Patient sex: M
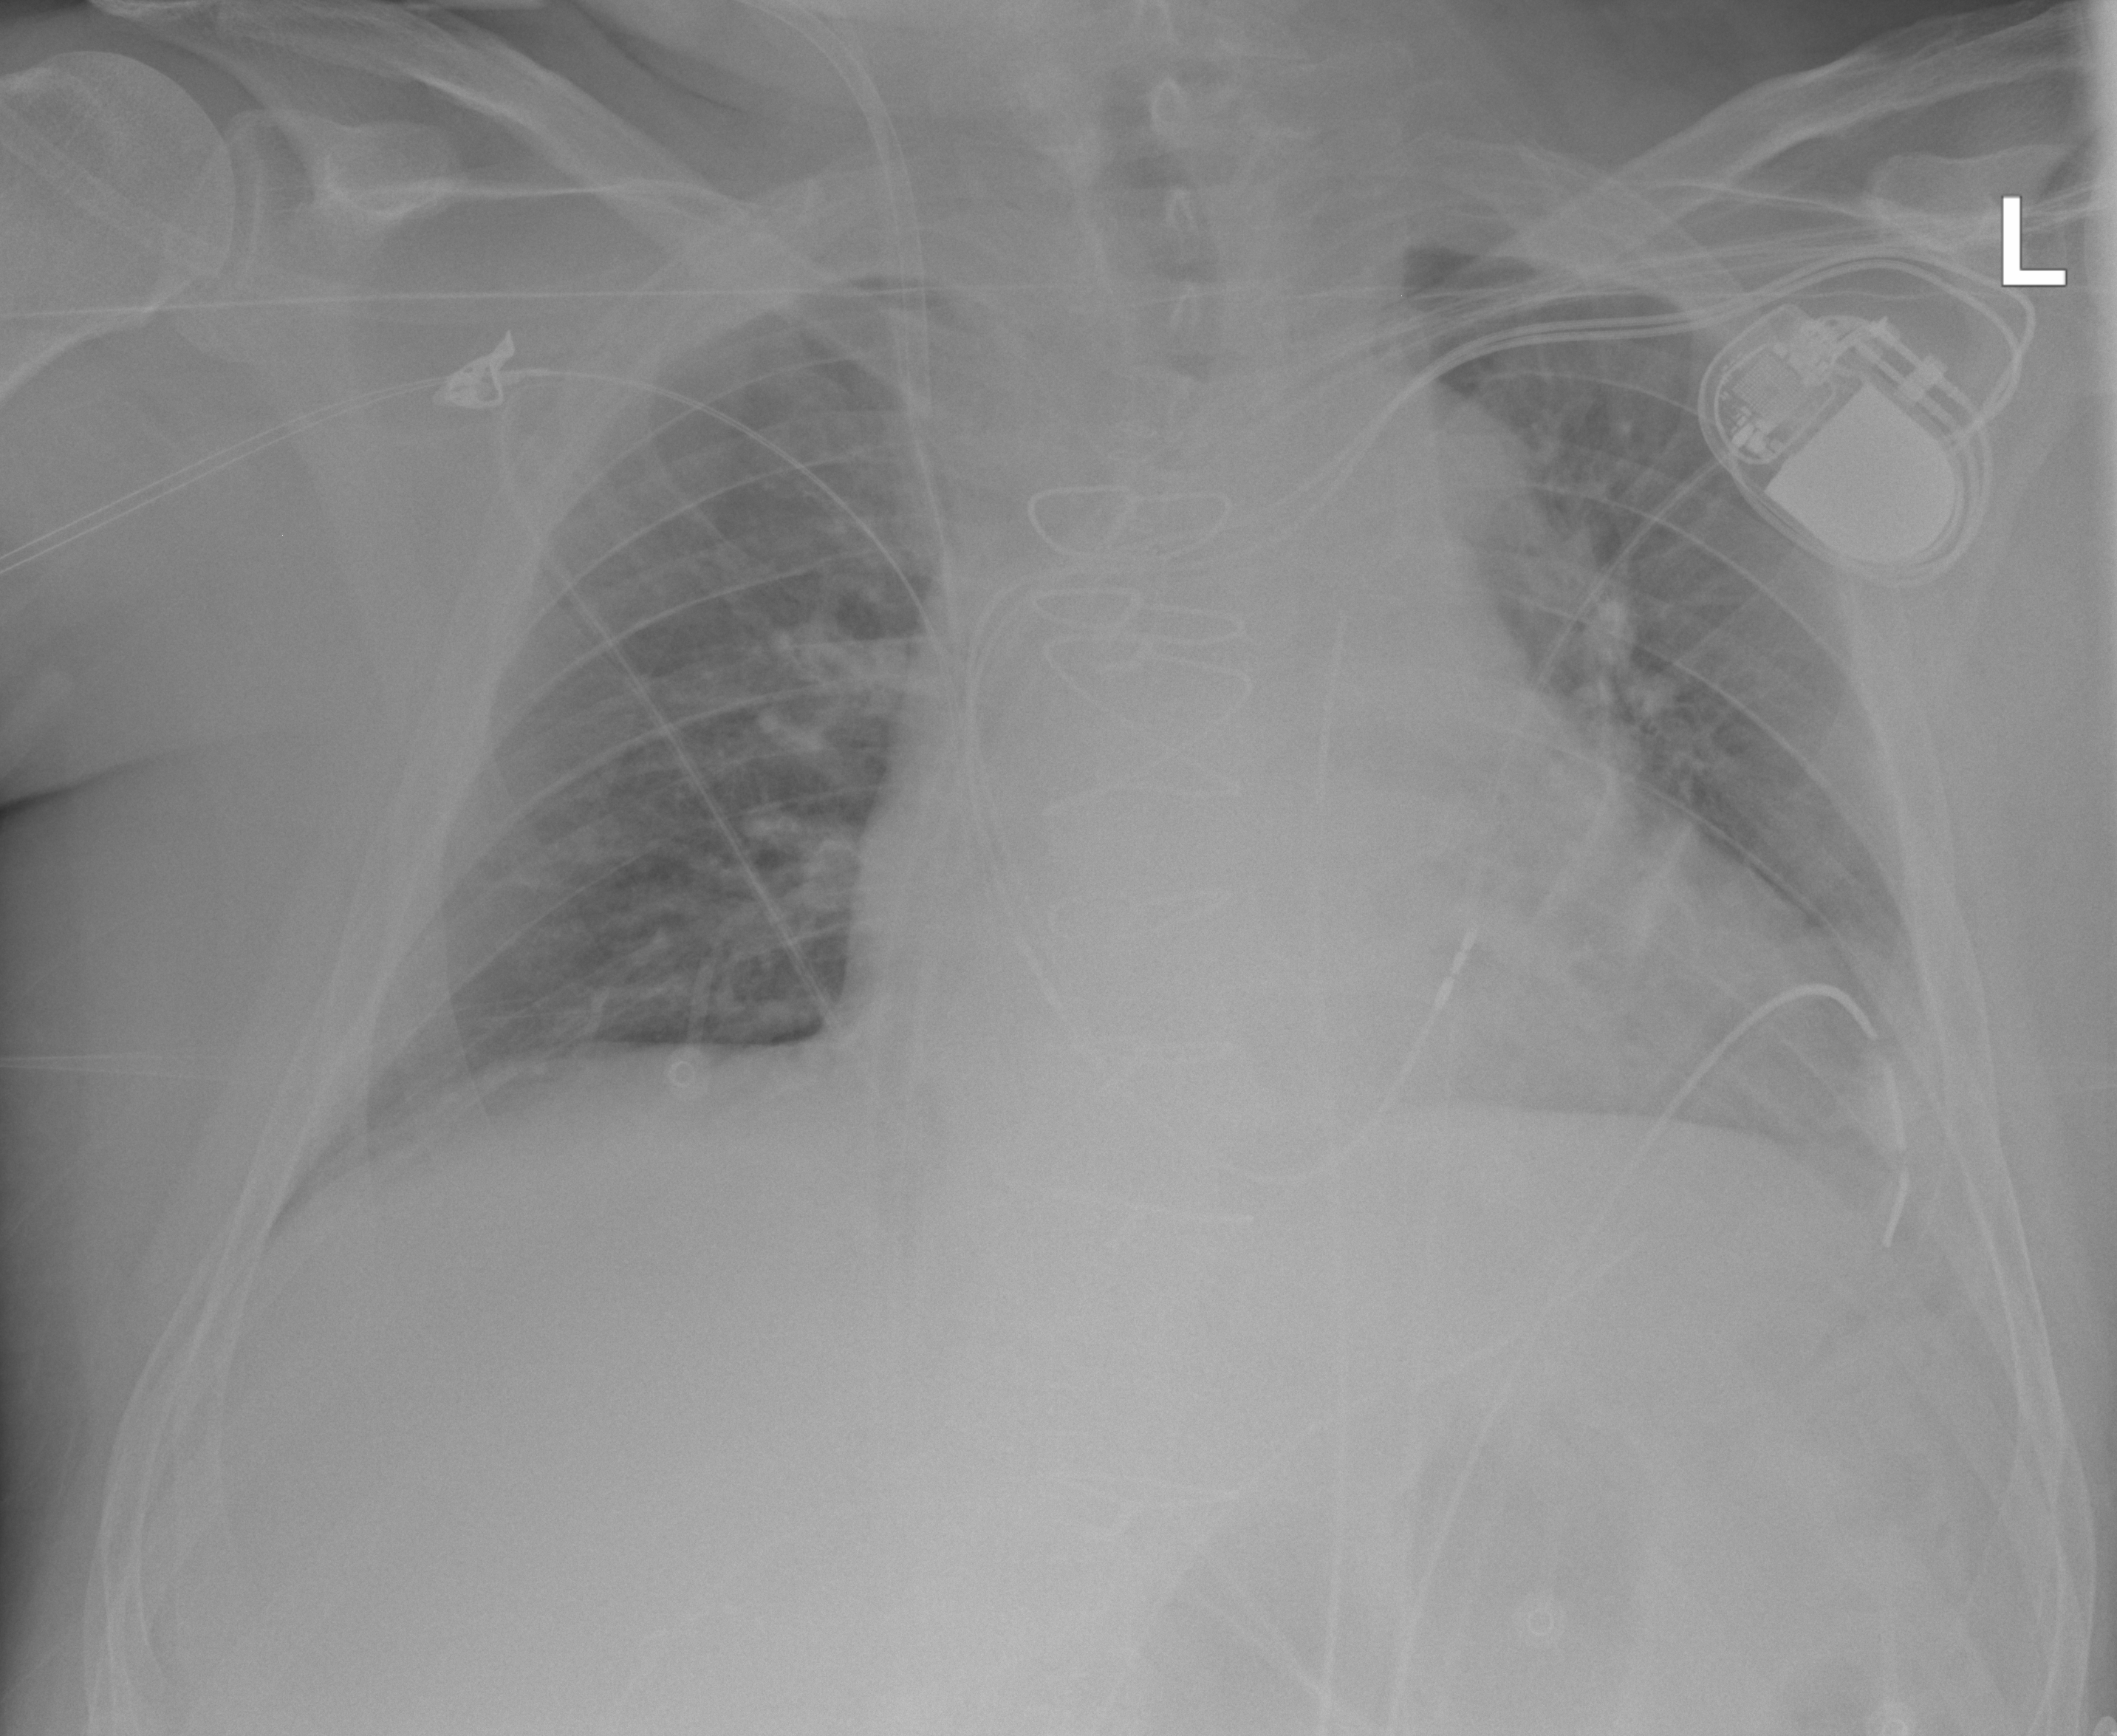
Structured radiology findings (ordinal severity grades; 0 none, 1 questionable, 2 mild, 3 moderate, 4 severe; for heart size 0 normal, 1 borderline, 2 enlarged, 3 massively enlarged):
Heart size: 2
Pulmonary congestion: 0
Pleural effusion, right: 0
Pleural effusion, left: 1
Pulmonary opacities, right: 0
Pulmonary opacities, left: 0
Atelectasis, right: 0
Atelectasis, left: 2